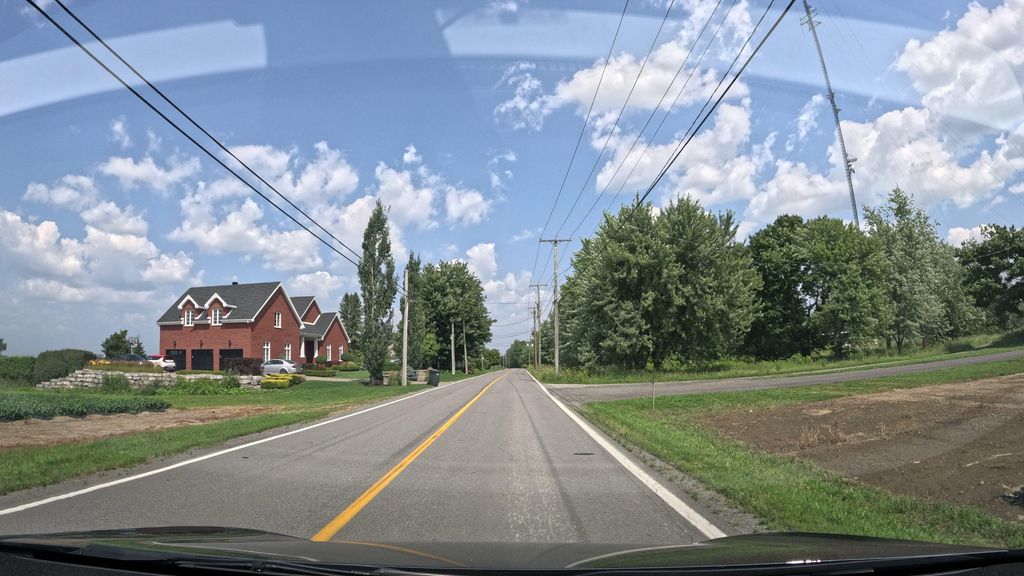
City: montreal